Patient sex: F
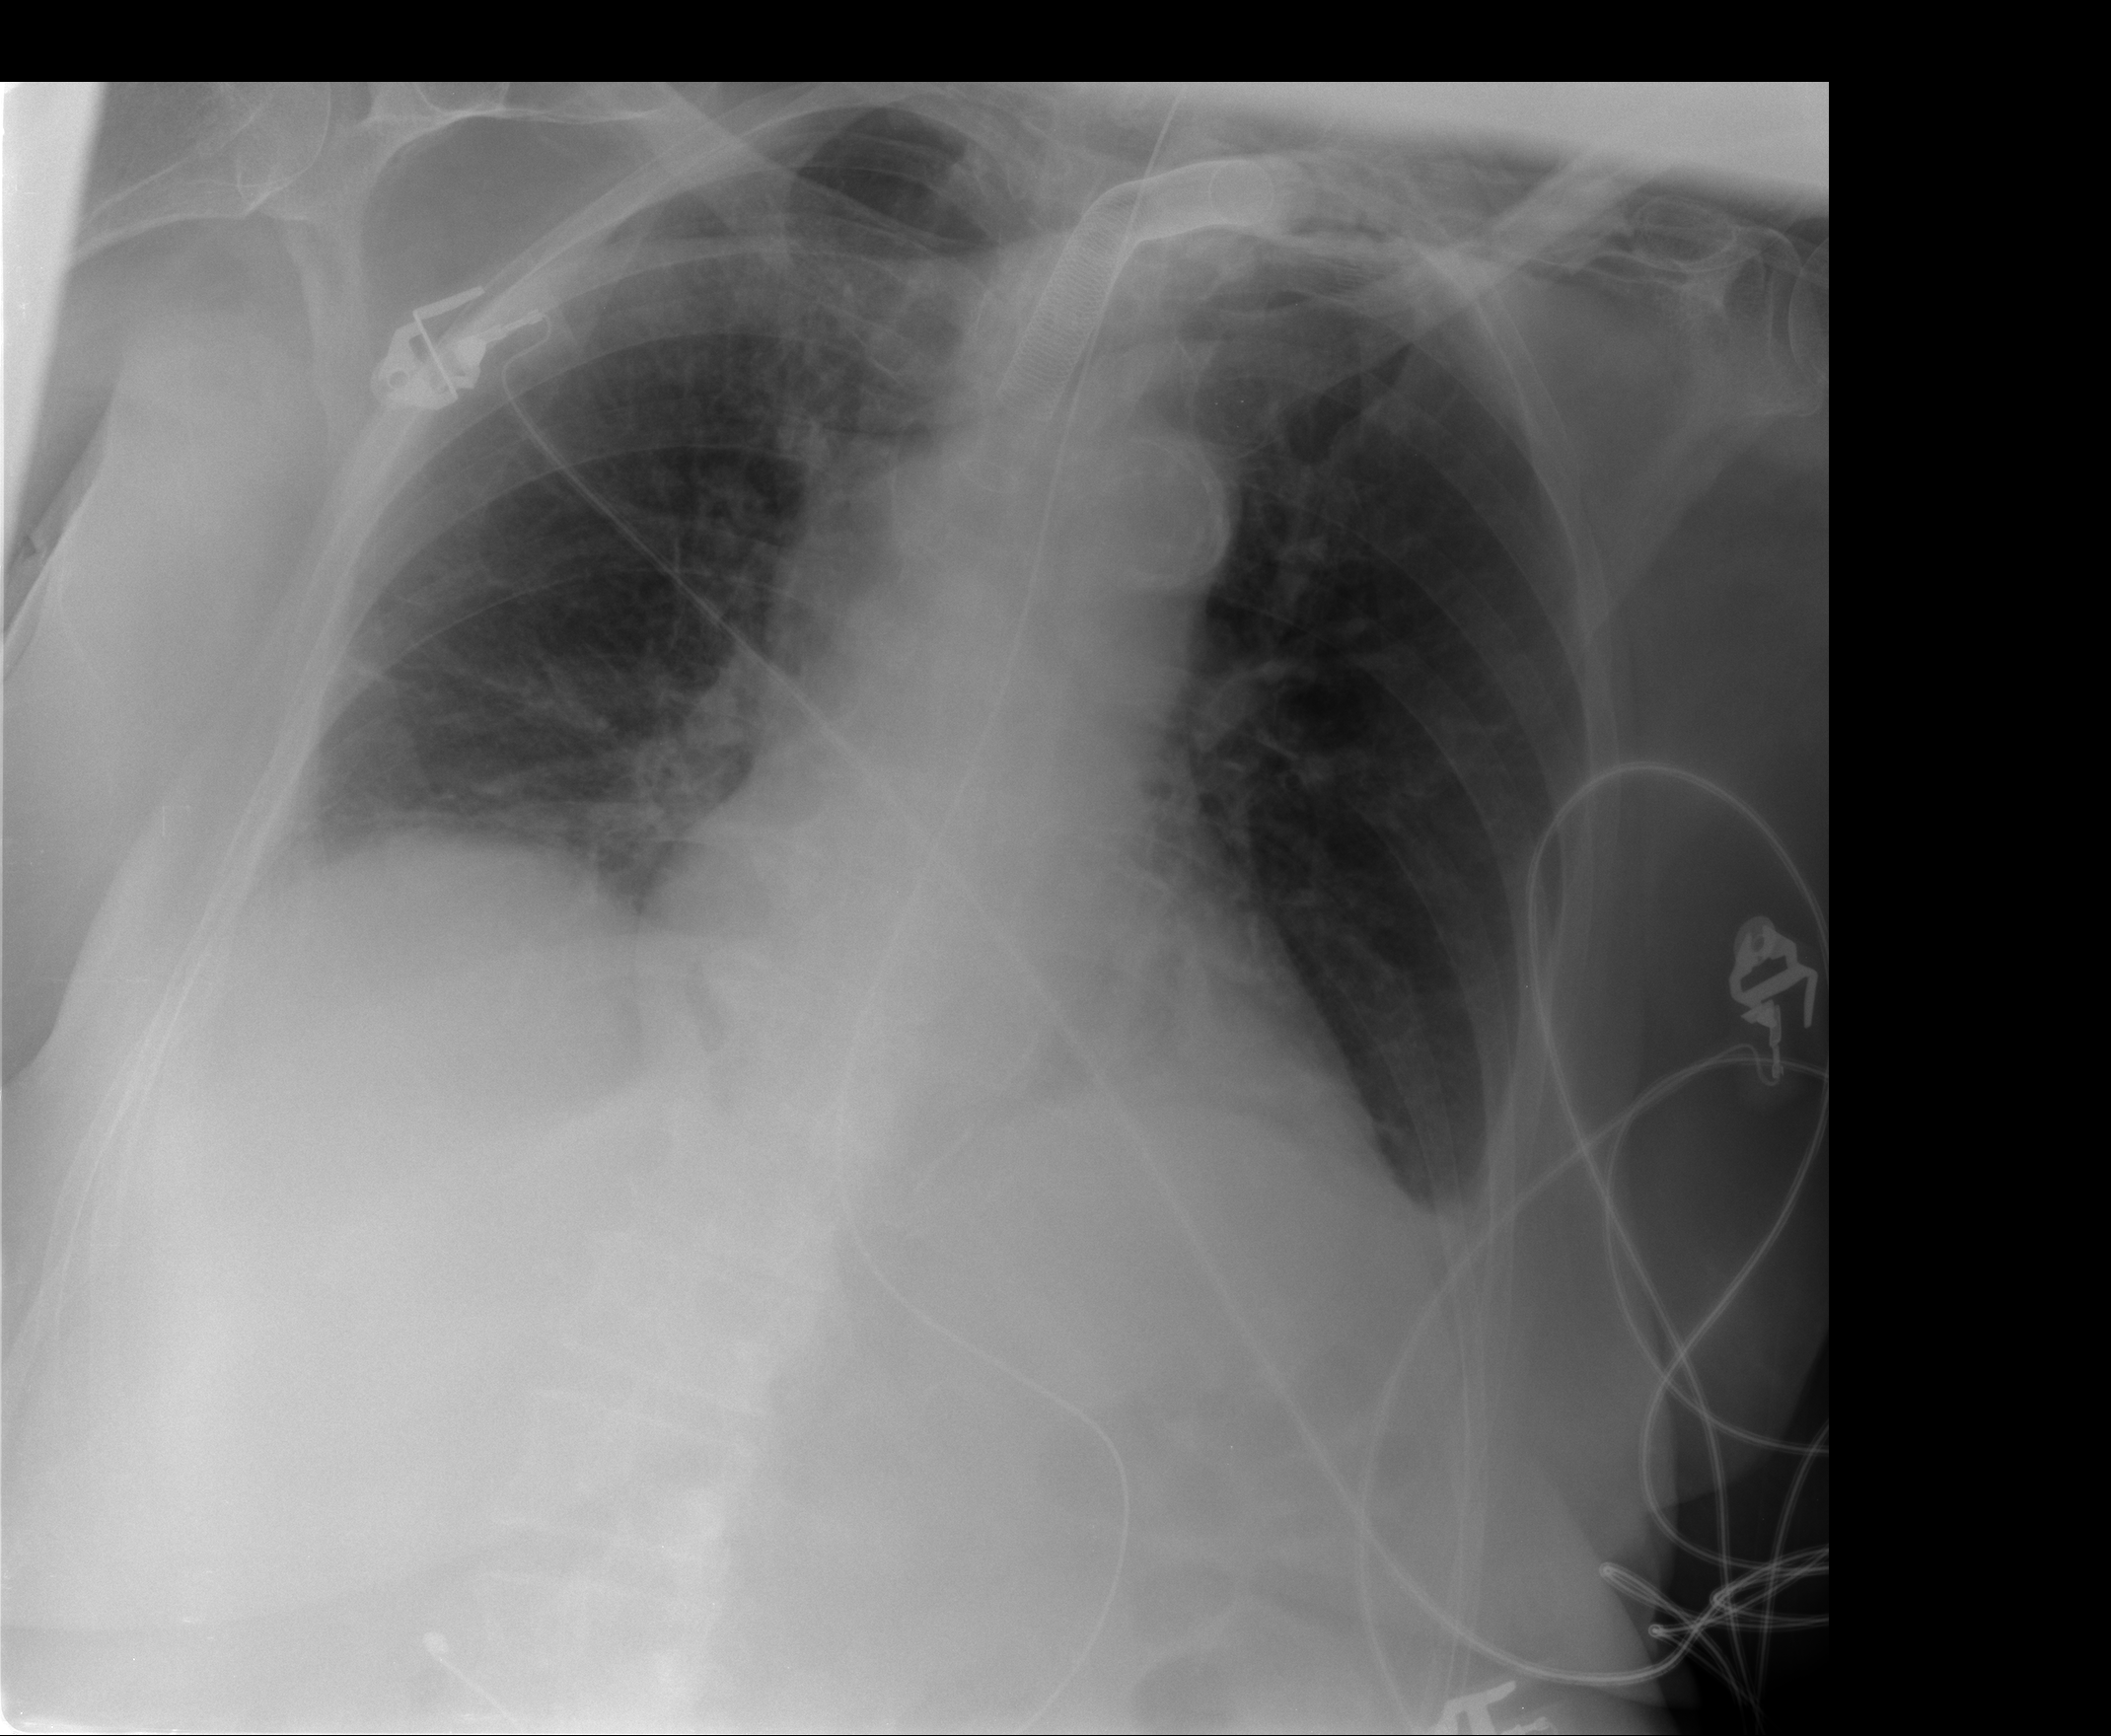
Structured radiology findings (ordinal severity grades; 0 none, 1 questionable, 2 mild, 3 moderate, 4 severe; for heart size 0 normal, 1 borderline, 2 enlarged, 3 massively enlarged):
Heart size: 1
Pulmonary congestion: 0
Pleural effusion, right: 0
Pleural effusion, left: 2
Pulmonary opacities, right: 0
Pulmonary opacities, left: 0
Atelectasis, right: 2
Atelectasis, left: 1